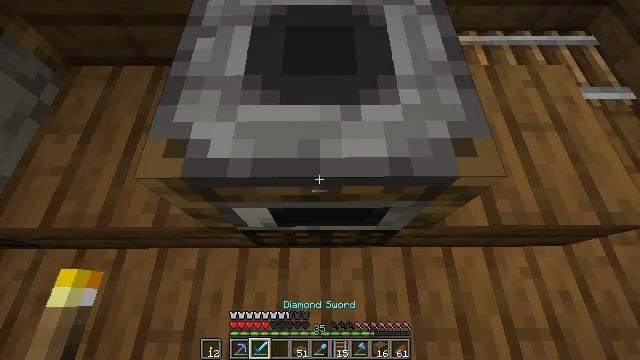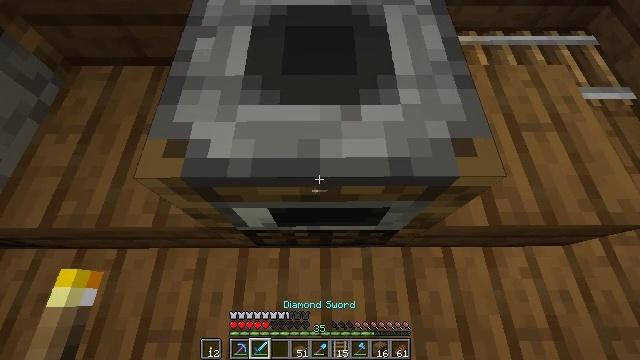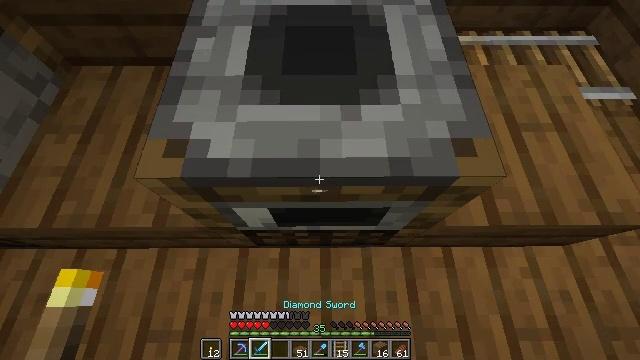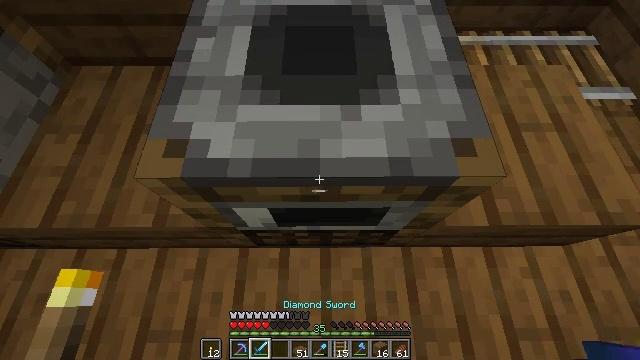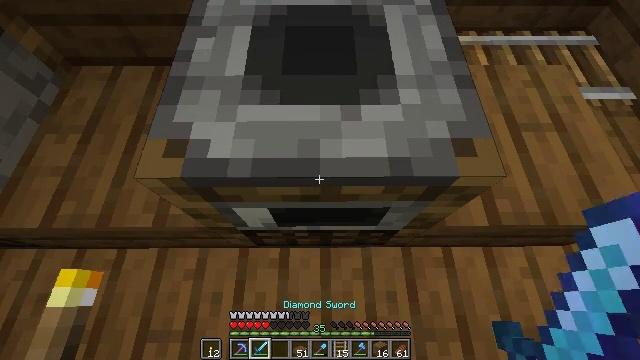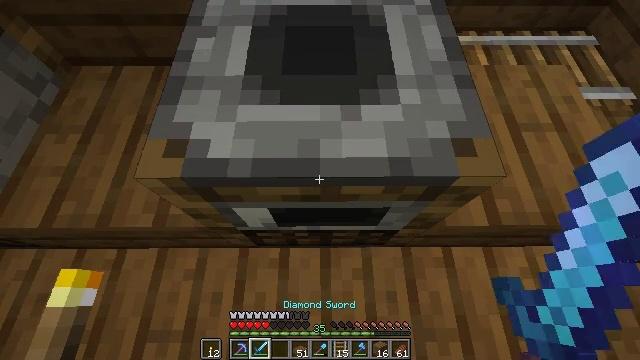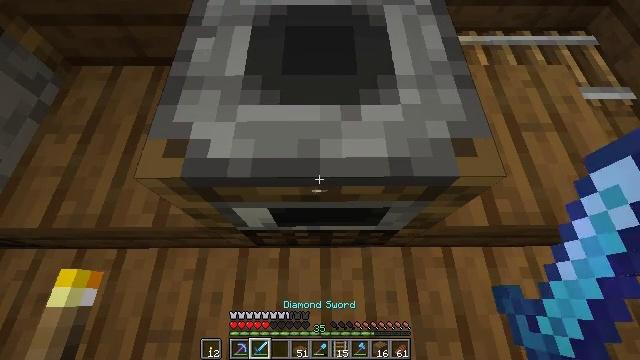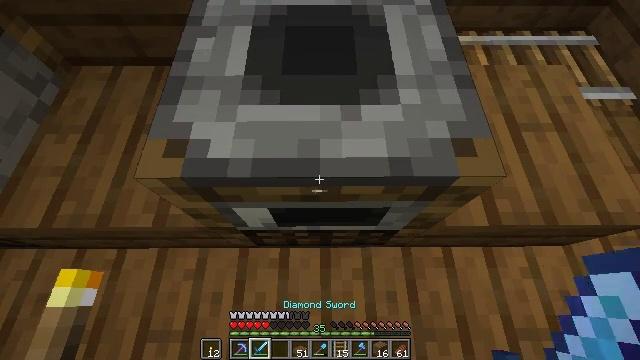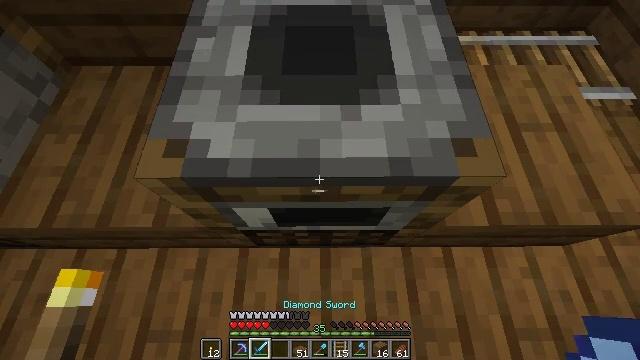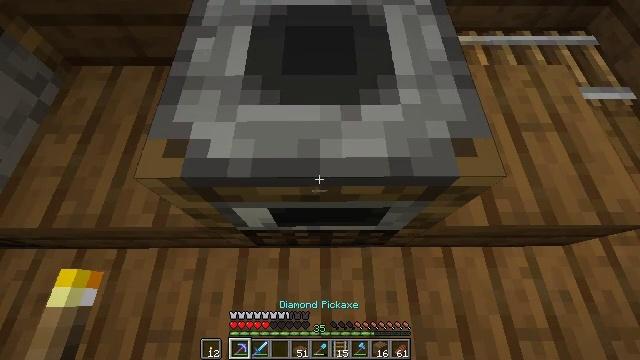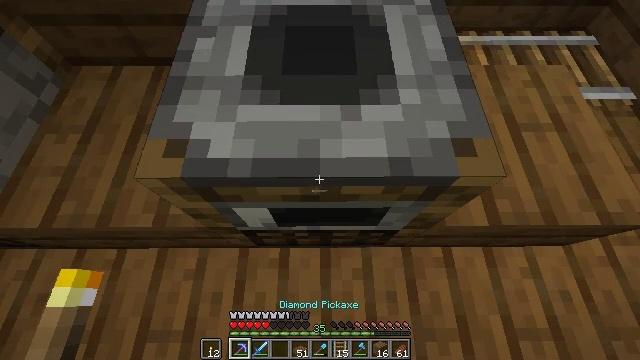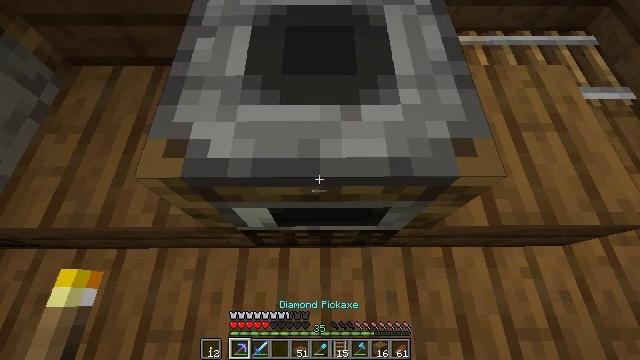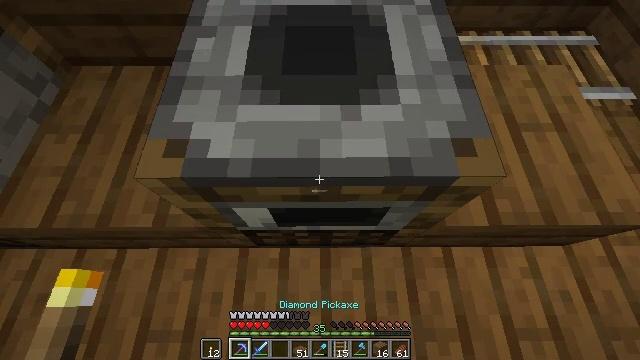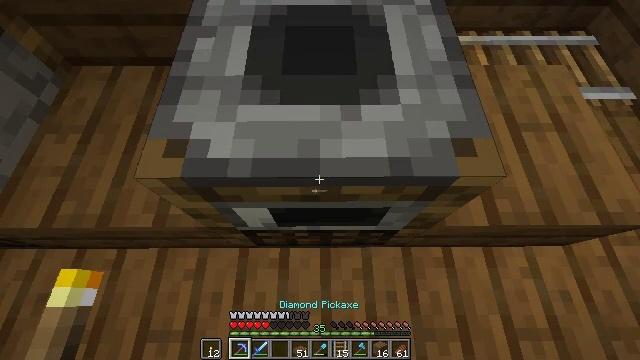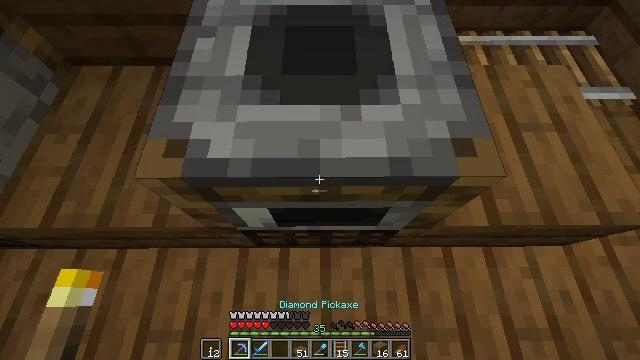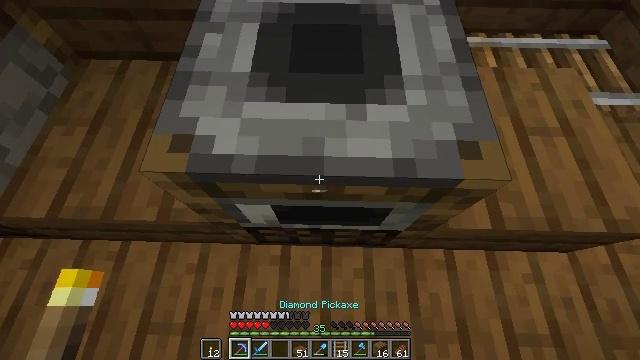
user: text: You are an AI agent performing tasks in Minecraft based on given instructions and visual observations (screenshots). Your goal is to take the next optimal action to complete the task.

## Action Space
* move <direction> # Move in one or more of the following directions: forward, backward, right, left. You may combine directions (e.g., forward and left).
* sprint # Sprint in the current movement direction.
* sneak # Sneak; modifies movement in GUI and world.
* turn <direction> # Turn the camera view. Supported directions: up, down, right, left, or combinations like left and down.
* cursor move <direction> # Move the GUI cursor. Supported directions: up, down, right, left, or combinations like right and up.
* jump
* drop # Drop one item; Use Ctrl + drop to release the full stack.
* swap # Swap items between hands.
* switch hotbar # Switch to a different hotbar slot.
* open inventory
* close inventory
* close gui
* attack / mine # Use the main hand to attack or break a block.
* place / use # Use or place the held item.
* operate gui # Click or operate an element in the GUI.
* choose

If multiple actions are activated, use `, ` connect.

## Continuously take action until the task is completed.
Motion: motion action
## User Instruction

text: Mine the smoker to break it.
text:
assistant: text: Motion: no_op
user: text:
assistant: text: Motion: no_op
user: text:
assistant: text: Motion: no_op
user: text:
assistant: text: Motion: no_op
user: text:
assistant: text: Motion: no_op
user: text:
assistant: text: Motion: no_op
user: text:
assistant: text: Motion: no_op
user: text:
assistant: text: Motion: no_op
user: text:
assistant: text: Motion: no_op
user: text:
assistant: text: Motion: no_op
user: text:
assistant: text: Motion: no_op
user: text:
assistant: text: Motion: no_op
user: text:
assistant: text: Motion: no_op
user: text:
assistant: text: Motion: no_op
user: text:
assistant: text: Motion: turn left
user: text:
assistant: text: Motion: turn left
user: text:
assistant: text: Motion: attack / mine
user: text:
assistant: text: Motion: attack / mine
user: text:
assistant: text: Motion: attack / mine
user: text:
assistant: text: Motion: attack / mine
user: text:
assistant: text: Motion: attack / mine
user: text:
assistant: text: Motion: attack / mine
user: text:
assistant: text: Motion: attack / mine
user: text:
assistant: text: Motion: attack / mine
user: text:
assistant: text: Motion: attack / mine
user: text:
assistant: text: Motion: attack / mine
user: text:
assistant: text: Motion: attack / mine
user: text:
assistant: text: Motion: attack / mine
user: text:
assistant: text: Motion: attack / mine
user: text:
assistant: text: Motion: attack / mine